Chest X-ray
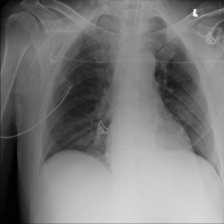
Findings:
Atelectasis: negative
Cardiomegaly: negative
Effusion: negative
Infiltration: negative
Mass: negative
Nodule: negative
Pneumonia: negative
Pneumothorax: negative
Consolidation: negative
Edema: negative
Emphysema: negative
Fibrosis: negative
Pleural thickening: negative
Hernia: negative